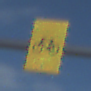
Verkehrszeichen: RadverkehrOhnePfeilsymbol
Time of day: Night
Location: Outdoor (Nature)
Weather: PartlyCloudy
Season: NotSpecified
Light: Natural